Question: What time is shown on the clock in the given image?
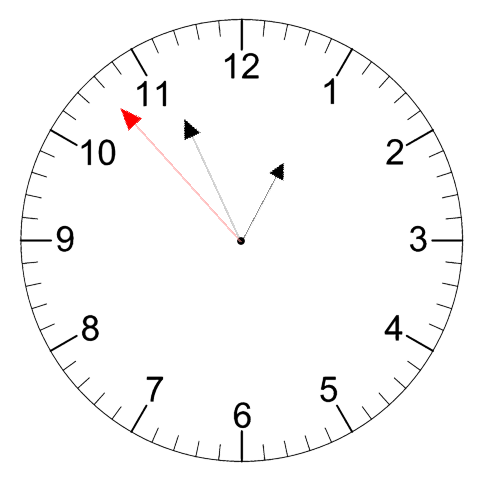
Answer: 12:55:53